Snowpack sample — Buffalo Mountain, Silverthorne, Colorado, USA (1/25/25, 10:11 AM MST)
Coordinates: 39.6222, -106.1139
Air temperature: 22 °F
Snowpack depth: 110 cm
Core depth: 30 cm
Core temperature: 42.8 °F
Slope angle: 12°, slope face: 102°
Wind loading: high
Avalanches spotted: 0
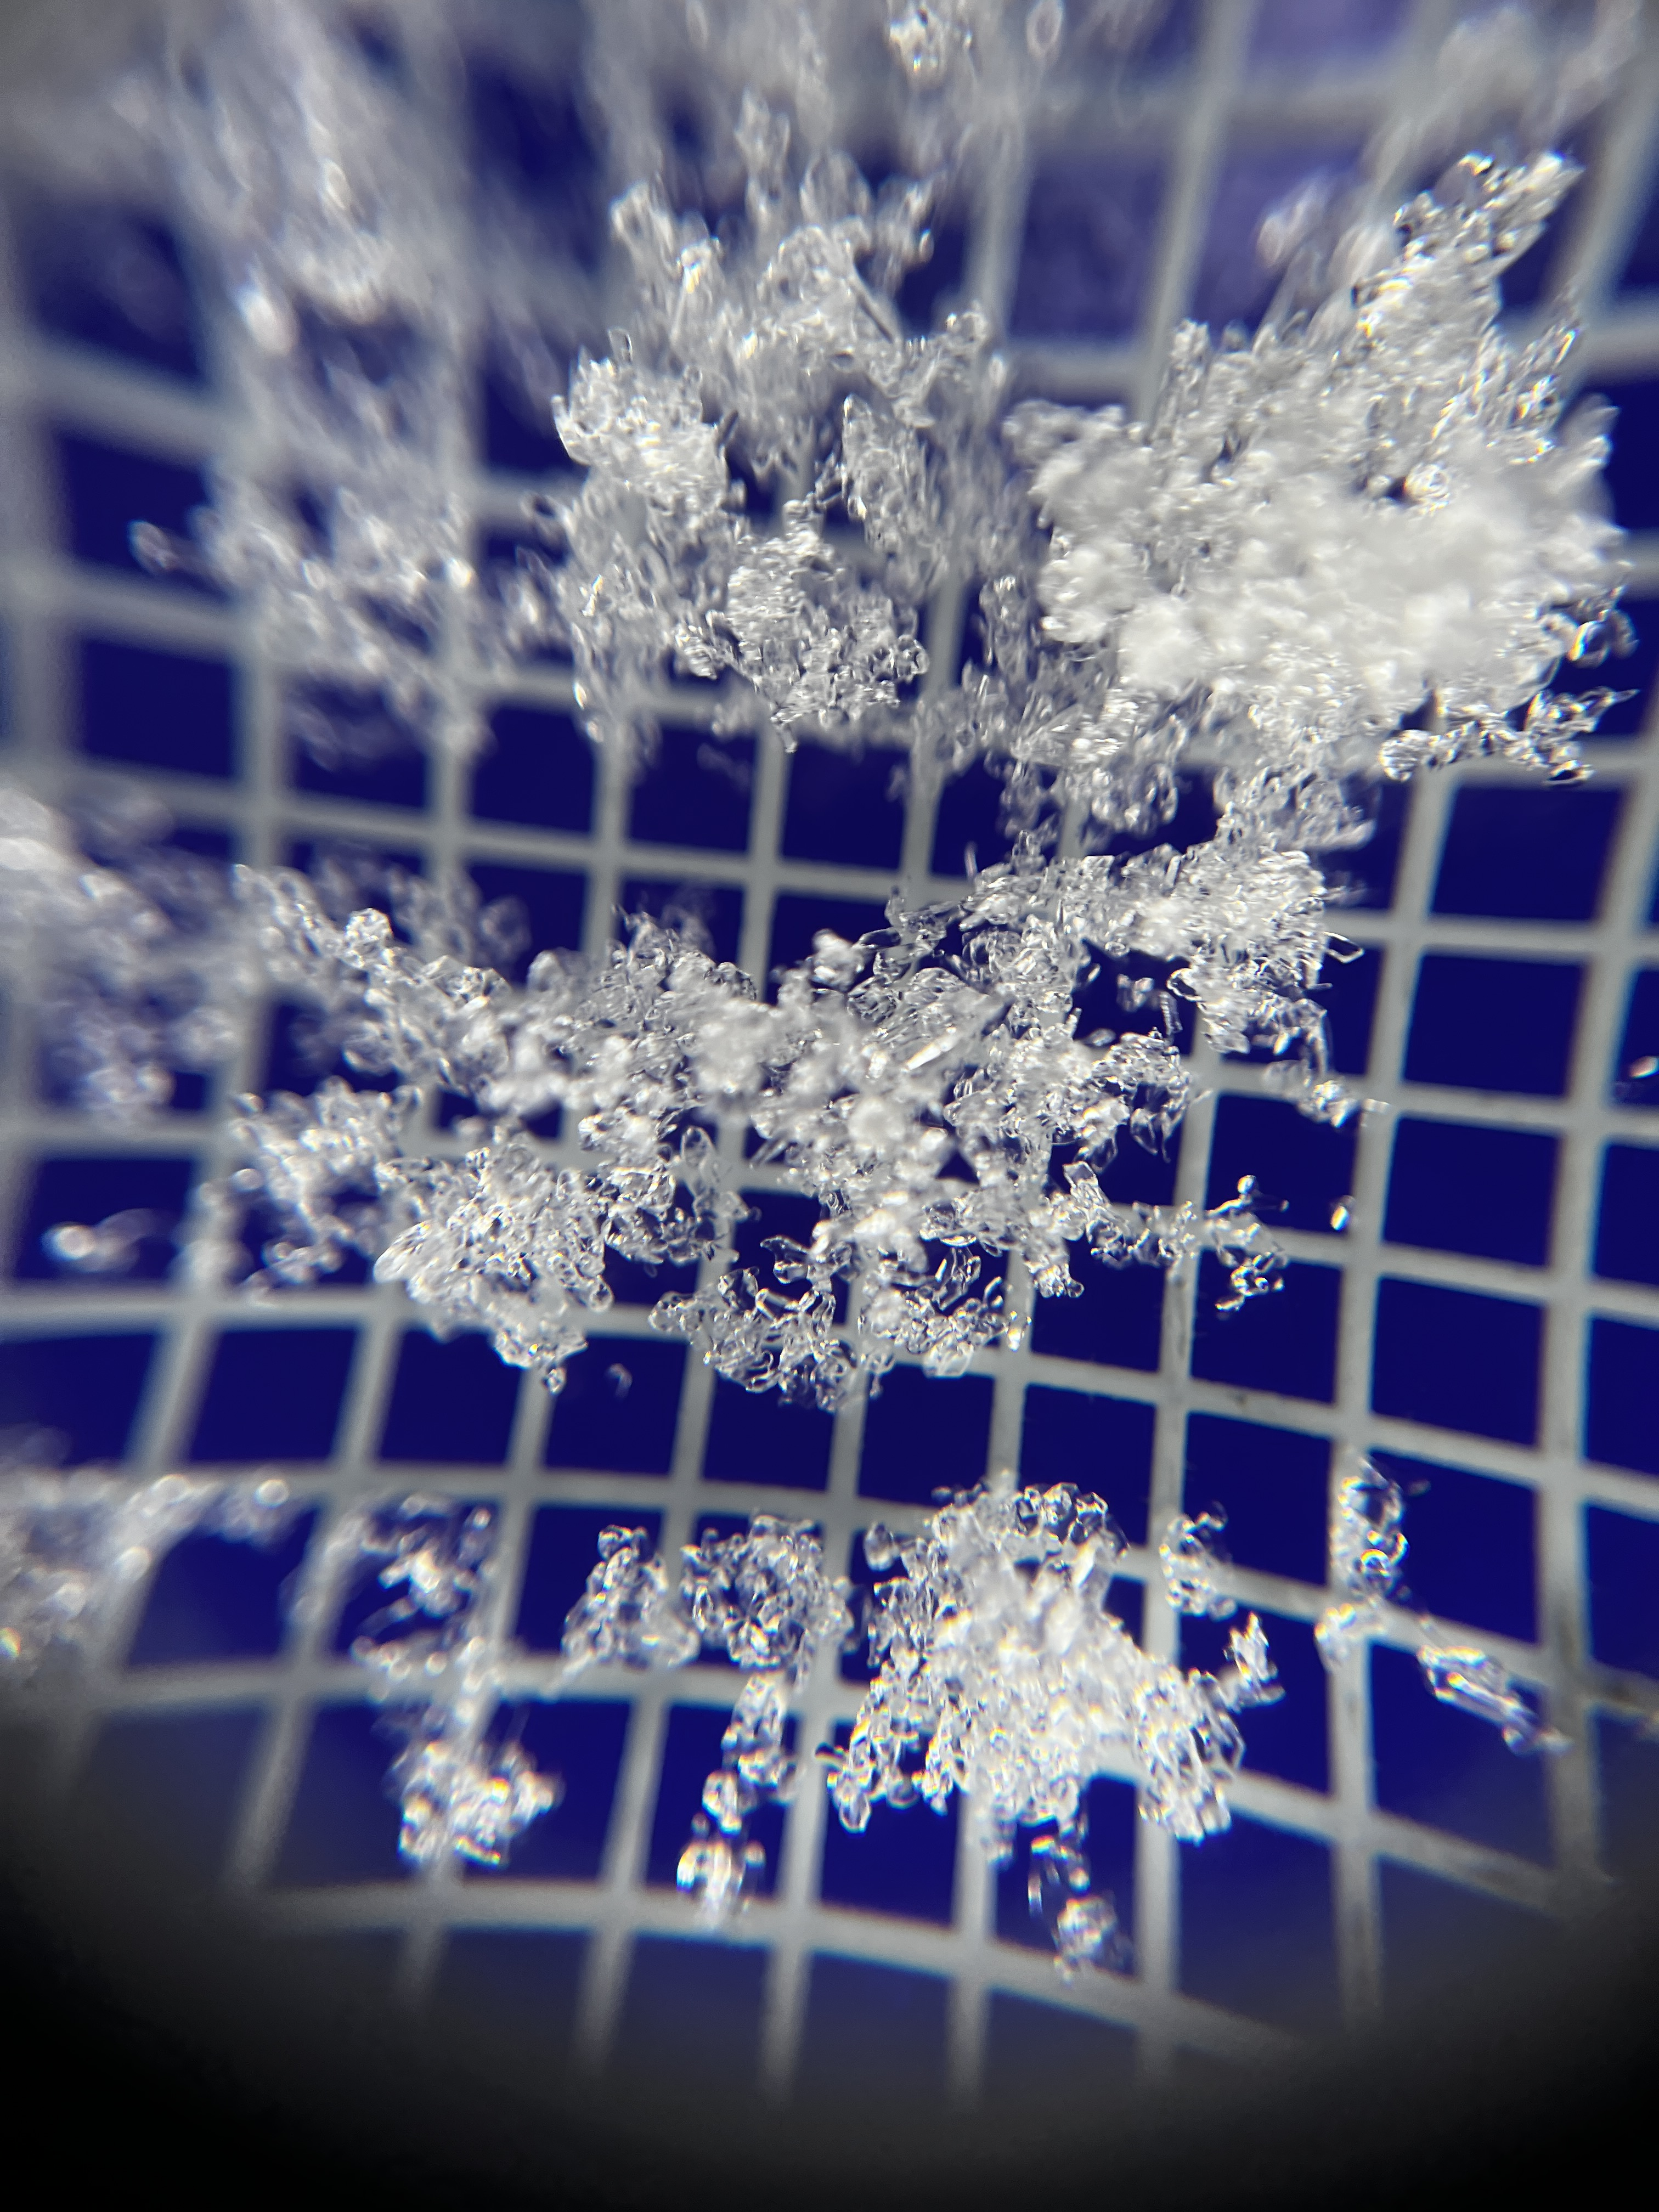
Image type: magnified_profile
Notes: No avalanches nearby, collected on the outskirts of a fire break 15 meters from the treeline, on way to Buffalo and Red Mountain